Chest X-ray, AP view. Patient: 51 years old, sex M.
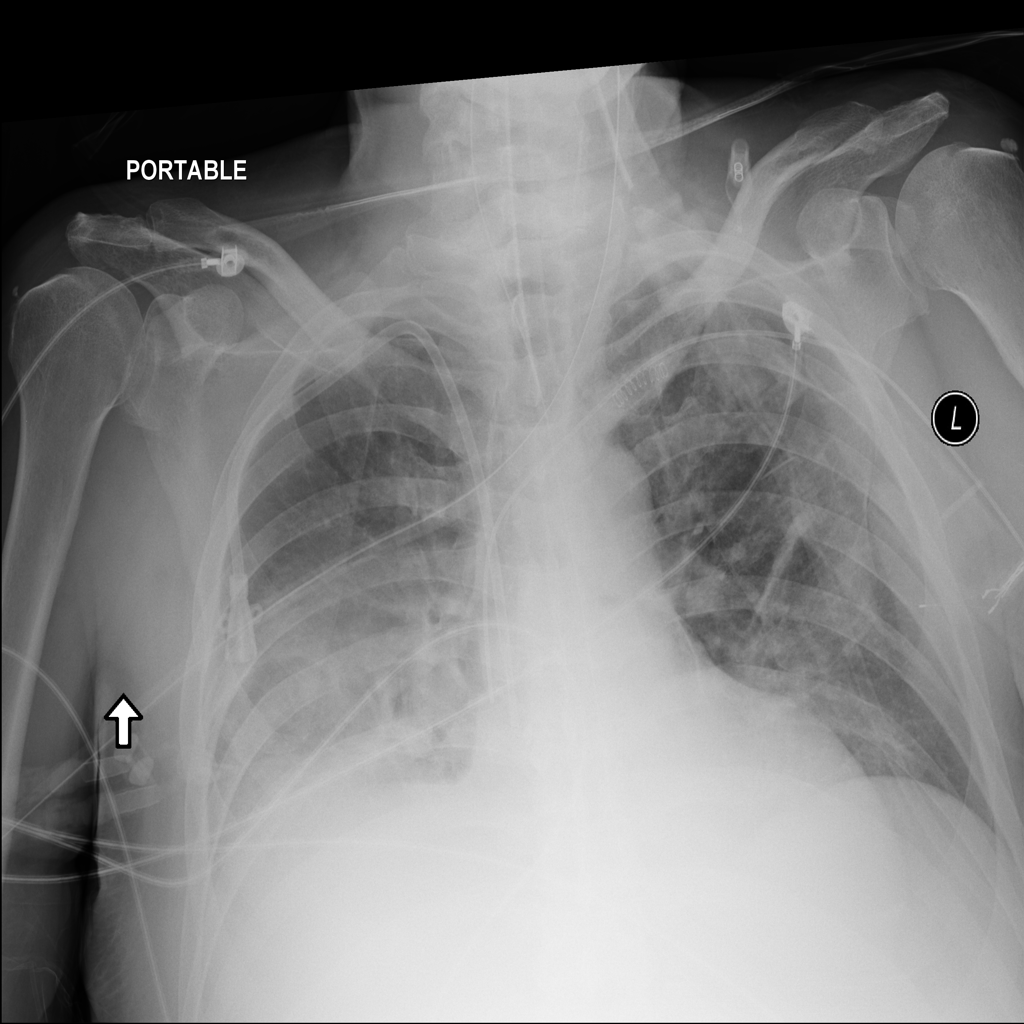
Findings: Effusion